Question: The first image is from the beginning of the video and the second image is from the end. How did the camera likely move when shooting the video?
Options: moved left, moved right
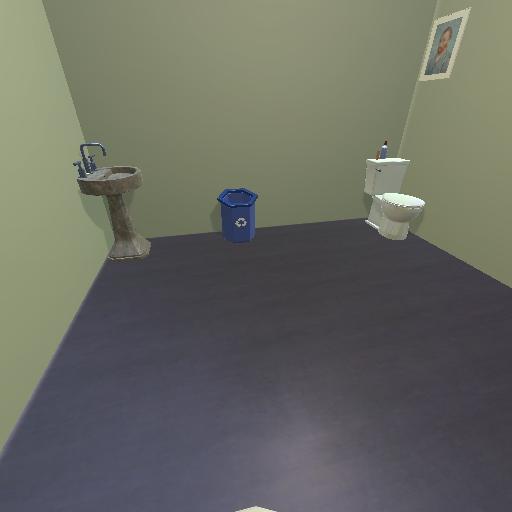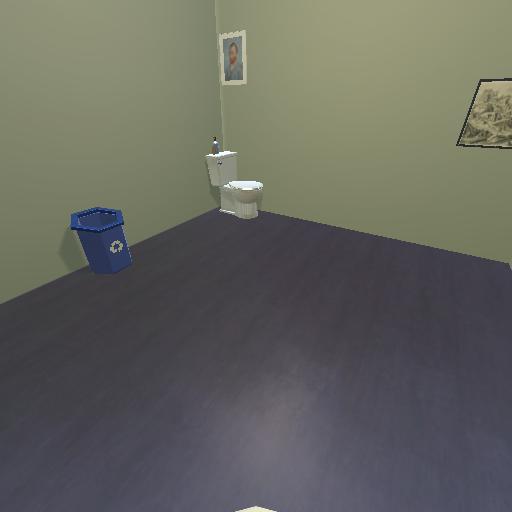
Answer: moved left